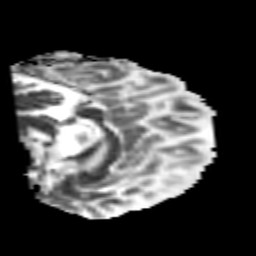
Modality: MD
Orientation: sagittal
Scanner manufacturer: siemens
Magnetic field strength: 3 T
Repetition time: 6.8 s
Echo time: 0.093 s